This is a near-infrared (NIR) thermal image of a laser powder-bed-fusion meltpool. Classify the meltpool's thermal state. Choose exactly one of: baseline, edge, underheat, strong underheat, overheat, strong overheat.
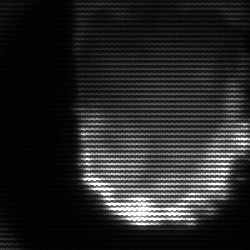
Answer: baseline